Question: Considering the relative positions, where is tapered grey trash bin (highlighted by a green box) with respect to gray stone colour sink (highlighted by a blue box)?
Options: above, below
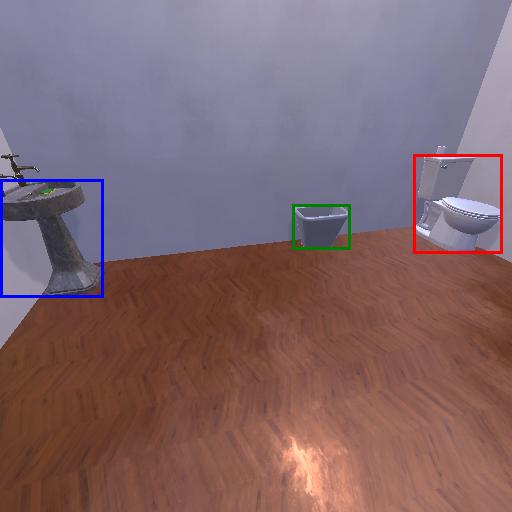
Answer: above